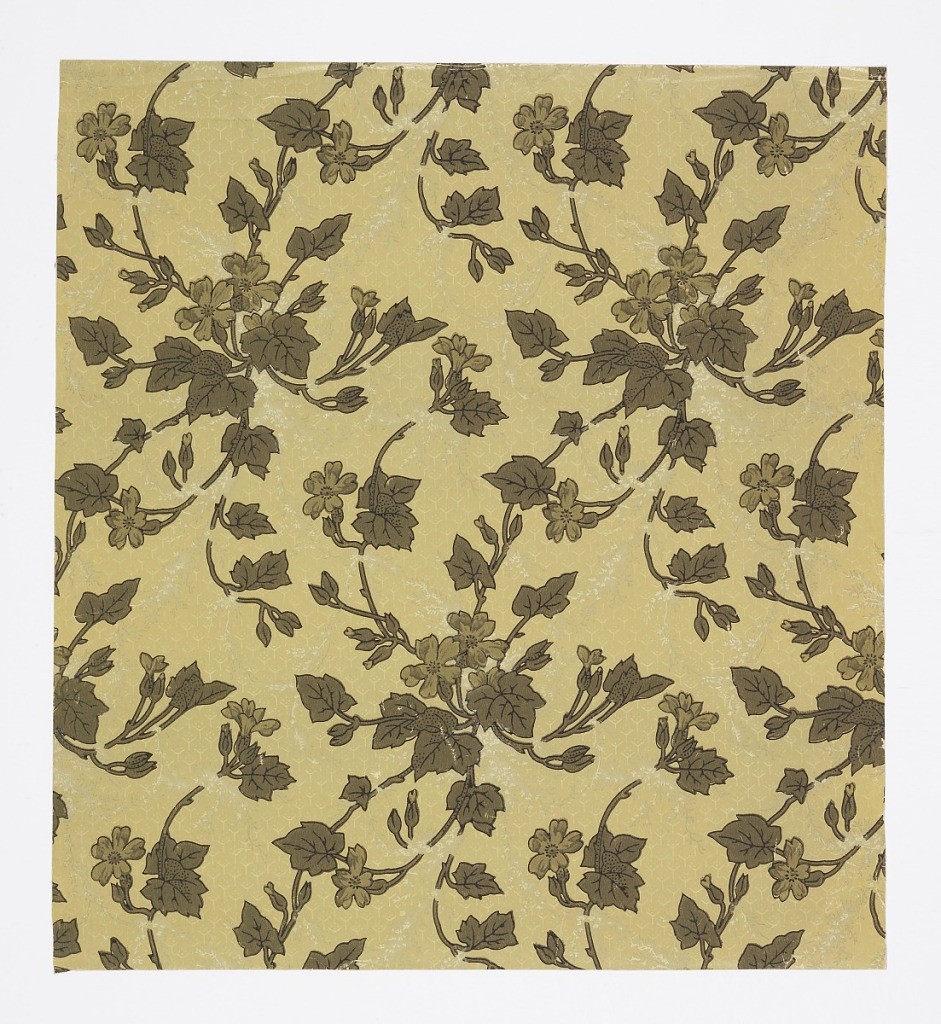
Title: Sidewall
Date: ca. 1880
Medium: Machine-printed paper
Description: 1970-26-4-cdd: Aesthetic or Anglo-Japanesque pattern with overlap...;     1970-26-4-ck: Aesthetic style pattern with single-motif diamond-...